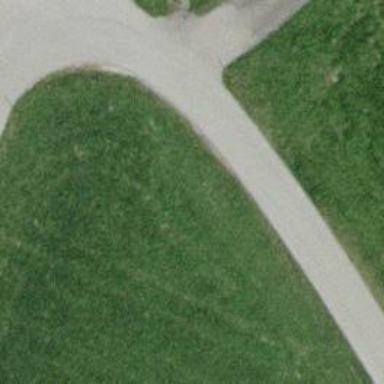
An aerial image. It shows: Track with grade 1 quality.